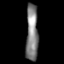
Tissue: prostate
Cell type: T cells
Senescence score: 0.2143
Nuclear area (px): 667
Mean DAPI intensity: 129.748